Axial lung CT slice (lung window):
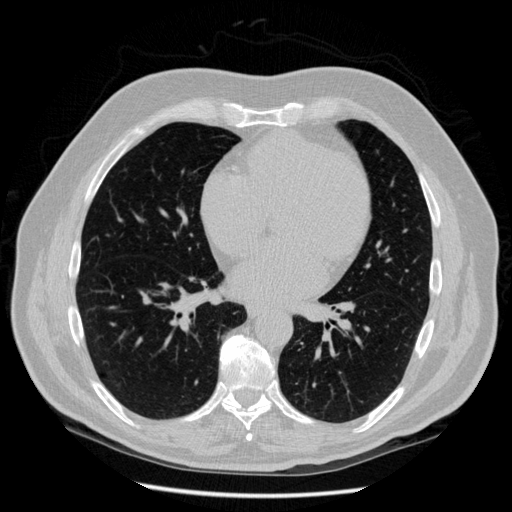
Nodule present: no